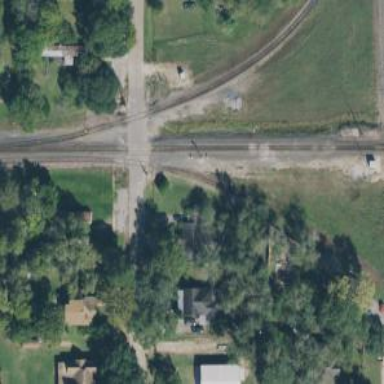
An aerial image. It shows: Railway level crossing.